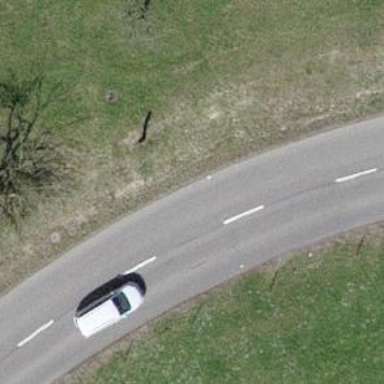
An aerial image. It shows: Tertiary road.